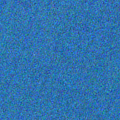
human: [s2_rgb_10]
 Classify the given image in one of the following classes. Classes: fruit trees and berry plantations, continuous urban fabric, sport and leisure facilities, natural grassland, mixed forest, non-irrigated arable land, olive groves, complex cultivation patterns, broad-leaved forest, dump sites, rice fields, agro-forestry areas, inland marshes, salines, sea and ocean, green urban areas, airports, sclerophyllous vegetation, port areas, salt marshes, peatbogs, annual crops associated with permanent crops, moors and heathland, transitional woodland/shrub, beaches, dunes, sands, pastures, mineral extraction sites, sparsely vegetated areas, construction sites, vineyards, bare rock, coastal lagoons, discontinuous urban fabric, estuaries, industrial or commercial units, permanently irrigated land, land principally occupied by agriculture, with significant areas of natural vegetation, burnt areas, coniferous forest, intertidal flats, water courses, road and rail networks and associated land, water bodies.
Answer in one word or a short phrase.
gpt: sea and ocean